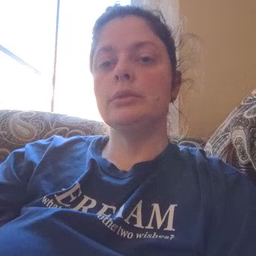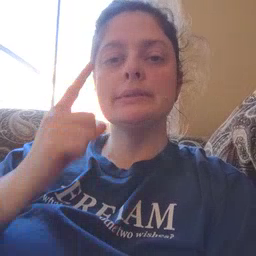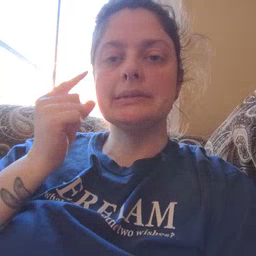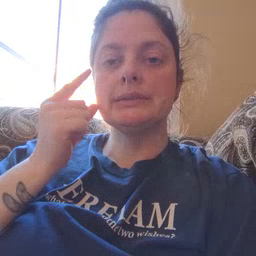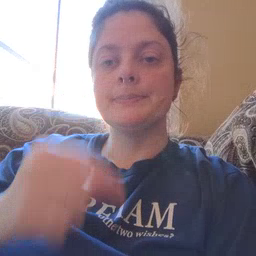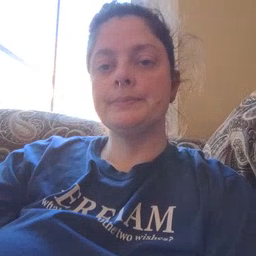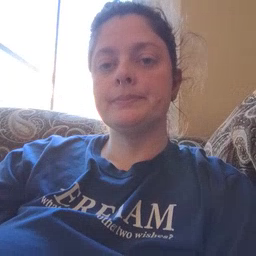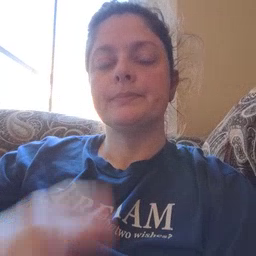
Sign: kitty